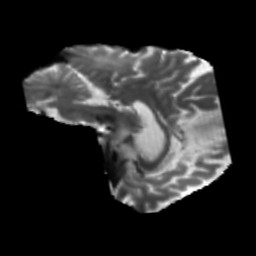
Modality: T2w
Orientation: sagittal
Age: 57
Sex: male
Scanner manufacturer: siemens
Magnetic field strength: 3 T
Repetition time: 5.25 s
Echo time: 0.08 s